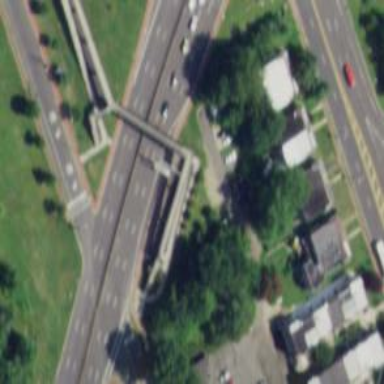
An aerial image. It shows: Footway bridge.